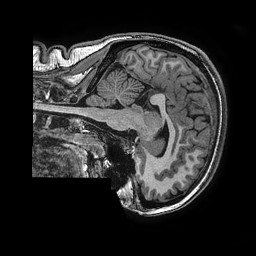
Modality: T1w
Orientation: sagittal
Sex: female
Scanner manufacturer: ge
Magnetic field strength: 3 T
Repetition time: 0.0077 s
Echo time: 0.003436 s